Question: Example image:

I just want to know how to click something on the parent form while the child is active!
Why I want it: Users may need to access one dialog while looking at another.
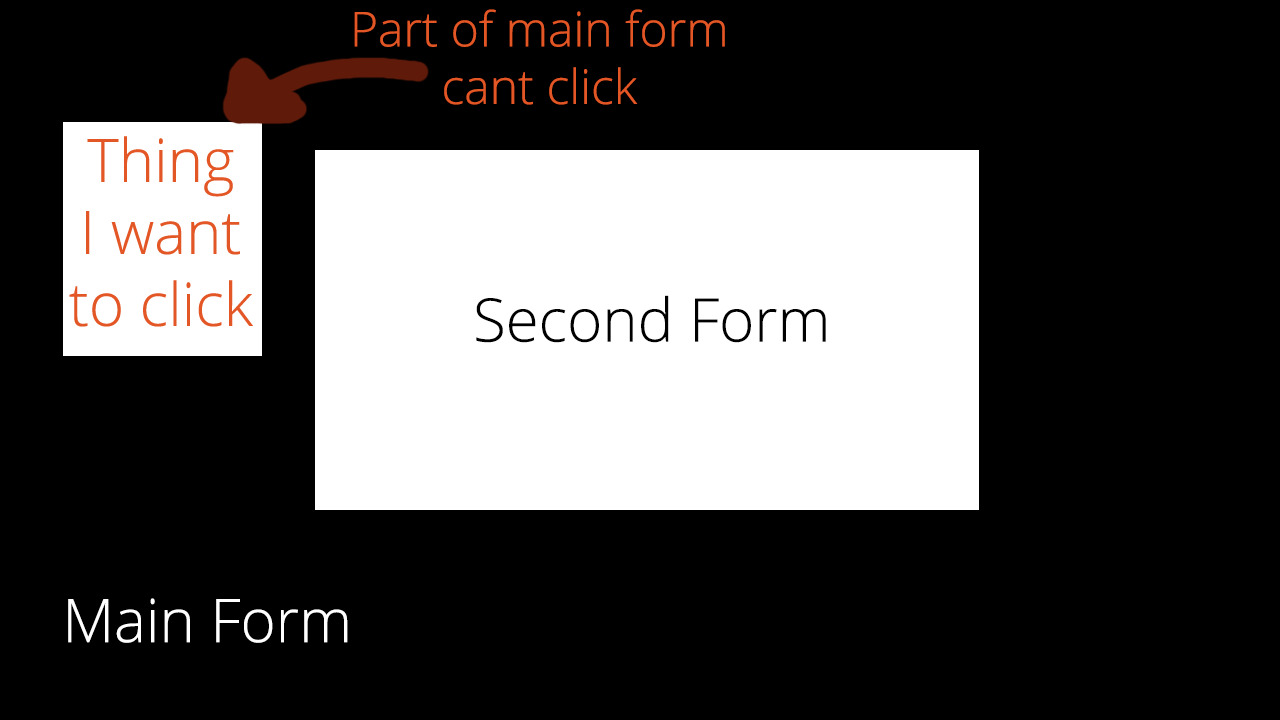
Answer: Displaying a form with call:
'''
new Form2().showDialog();
'''
Will not allows you to click on the 'form1'.
'''
new Form2().show();
'''
Will allow you to click parent 'form1'.